Question: How would you put all of these '<div>'s in a row?
'''
<div style="background-color: aquamarine; margin:50px">
<div style="background-color: azure;width:25%;">
1
</div>
<div style="background-color: darkolivegreen;width:25%;">
2
</div>
<div style="background-color: darkorange;width:25%;">
3
</div>
<div style="background-color: bisque;width:25%;">
4
</div>
</div>
'''

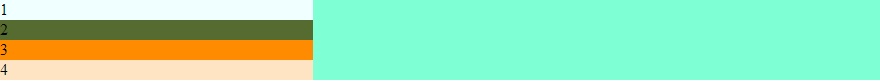
Answer: Use the awesome 'display:table'.
'''
<div style="background-color: aquamarine; margin:50px; display:table">
<div style="background-color: azure;width:25%;display:table-cell">
1
</div>
<div style="background-color: darkolivegreen;width:25%;display:table-cell">
2
</div>
<div style="background-color: darkorange;width:25%;display:table-cell">
3
</div>
<div style="background-color: bisque;width:25%;display:table-cell">
4
</div>
</div>
'''
In fact, you don't even need to specify widths for the inner divs. With 'table-layout:fixed' the browser will automatically calculate the widths and lay it out nicely. :)
Be sure to specify a width on the parent div though.
'''
<div style="background-color: aquamarine; margin:50px; width:100%; display:table; table-layout:fixed">
<div style="background-color: azure;display:table-cell">
1
</div>
<div style="background-color: darkolivegreen;display:table-cell">
2
</div>
<div style="background-color: darkorange;display:table-cell">
3
</div>
<div style="background-color: bisque;display:table-cell">
4
</div>
</div>
'''